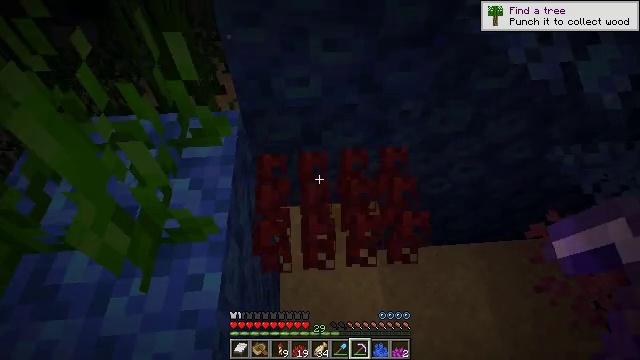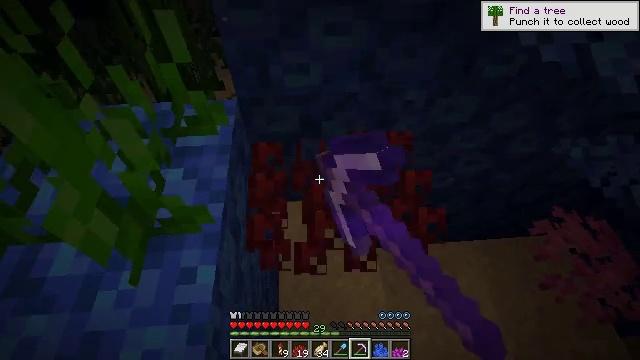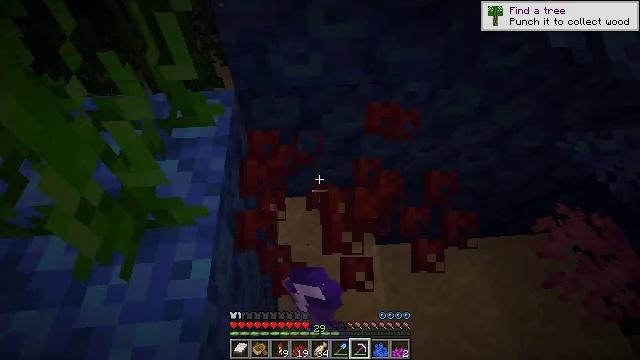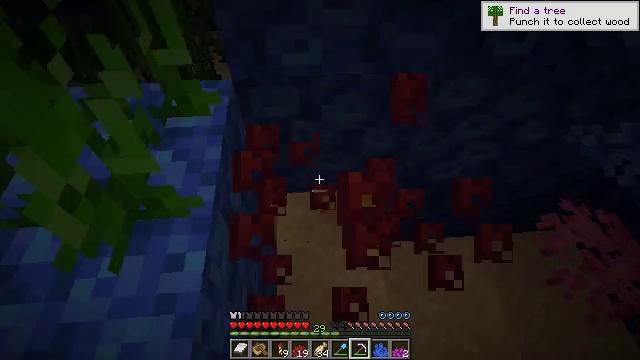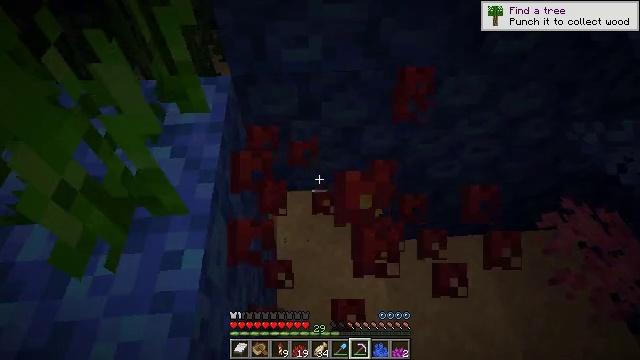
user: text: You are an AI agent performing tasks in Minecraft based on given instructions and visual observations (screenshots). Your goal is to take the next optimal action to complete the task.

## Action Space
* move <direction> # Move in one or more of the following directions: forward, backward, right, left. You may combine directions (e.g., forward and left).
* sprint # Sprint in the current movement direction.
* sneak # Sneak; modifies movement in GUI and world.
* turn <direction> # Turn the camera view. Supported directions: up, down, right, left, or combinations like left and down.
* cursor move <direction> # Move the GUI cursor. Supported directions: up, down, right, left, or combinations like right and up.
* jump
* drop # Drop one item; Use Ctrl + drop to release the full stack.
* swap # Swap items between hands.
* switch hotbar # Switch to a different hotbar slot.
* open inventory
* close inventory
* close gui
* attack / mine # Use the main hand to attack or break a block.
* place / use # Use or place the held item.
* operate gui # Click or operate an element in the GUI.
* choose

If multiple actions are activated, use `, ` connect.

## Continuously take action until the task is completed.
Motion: motion action
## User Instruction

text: Gather a fire coral wall fan using a suitable tool.
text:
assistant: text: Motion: attack / mine
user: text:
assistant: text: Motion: no_op
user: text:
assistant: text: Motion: no_op
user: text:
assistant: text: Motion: no_op
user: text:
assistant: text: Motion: no_op